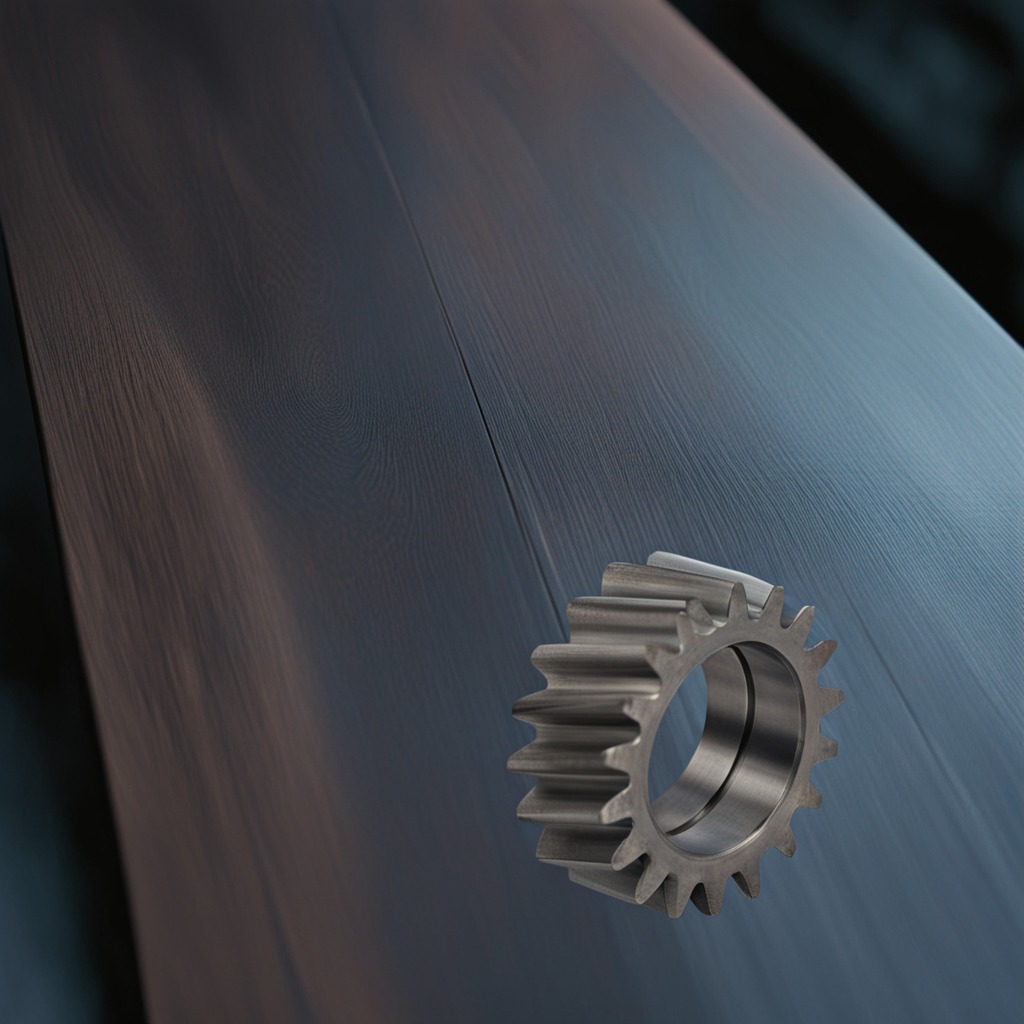
A steel gear with teeth lies on a table in a small garage at twilight.